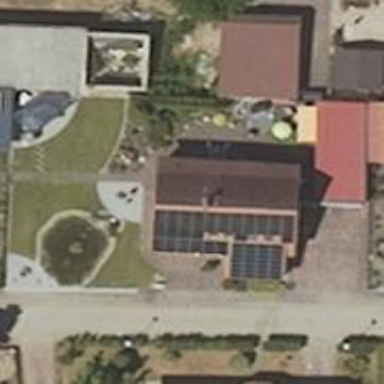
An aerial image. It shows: Building with gabled red roof hosting small solar photovoltaic panel installation. The solar panel setup is on the roof generating electricity using photovoltaic method.